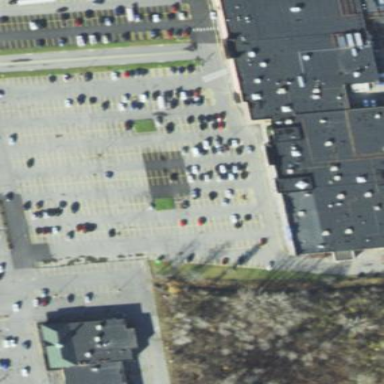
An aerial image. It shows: Retail area.